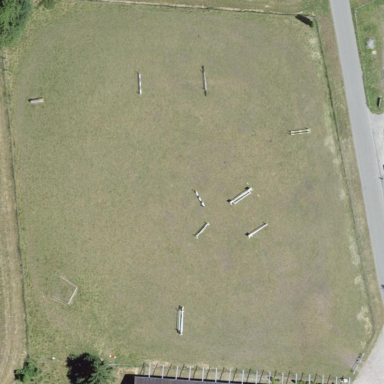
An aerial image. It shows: Equestrian pitch for leisure land sports.